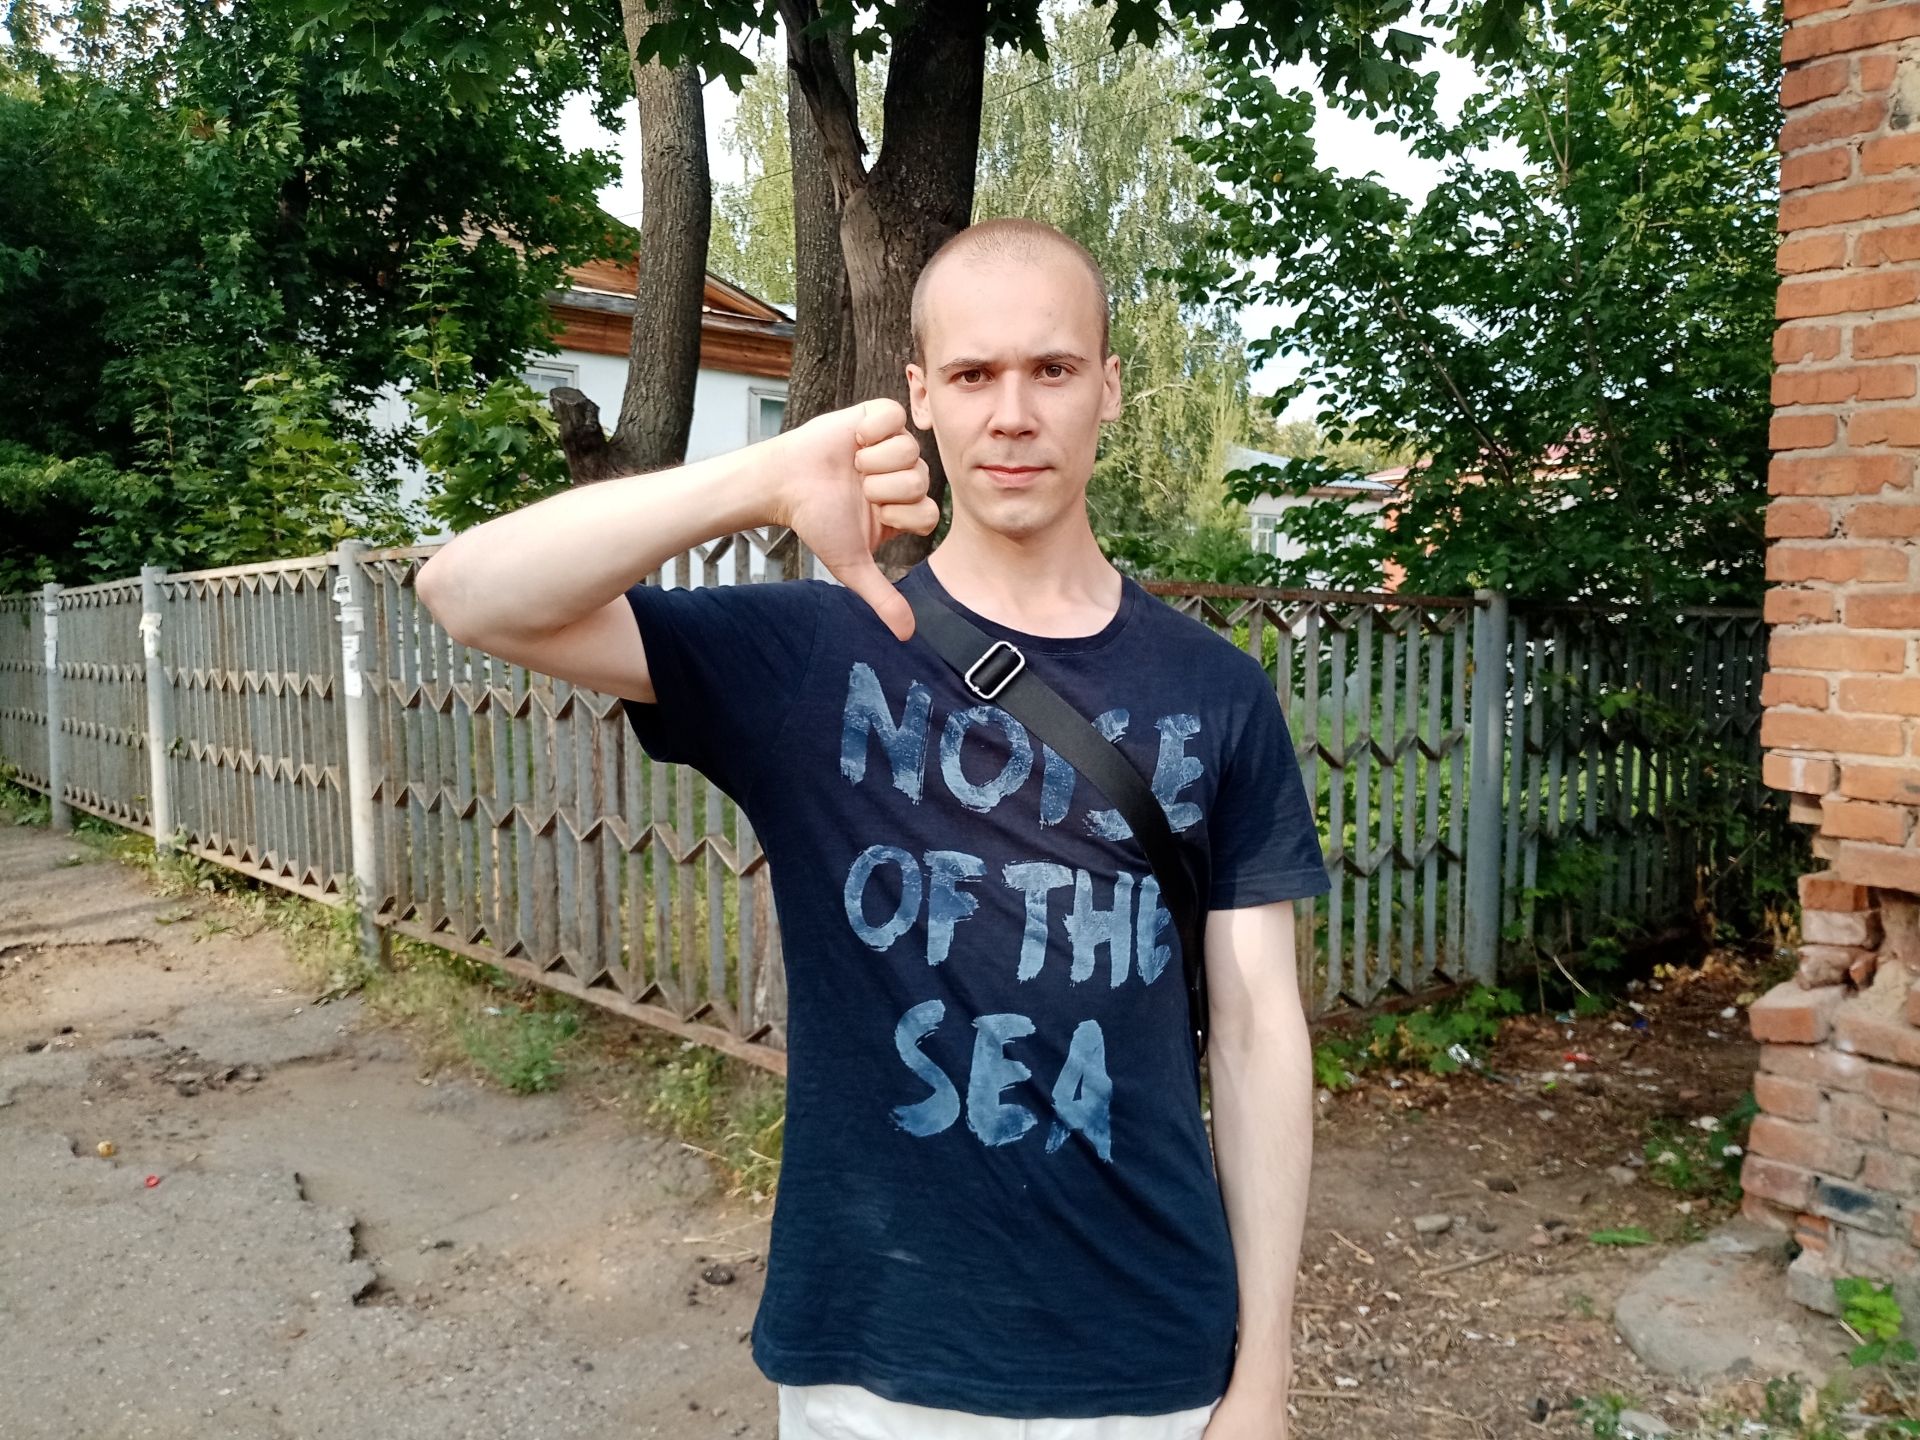
Label: clear